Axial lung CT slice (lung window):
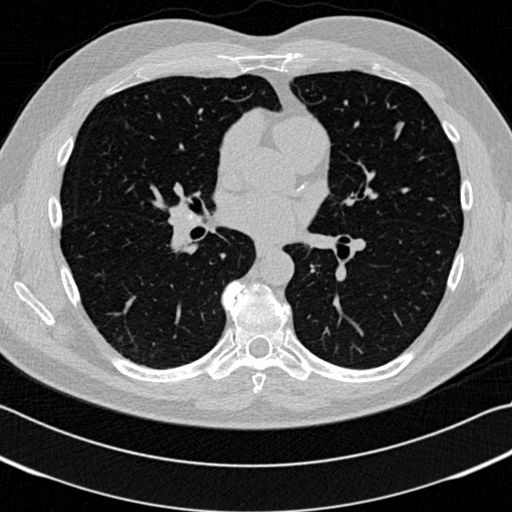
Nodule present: no